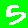
Digit: 5